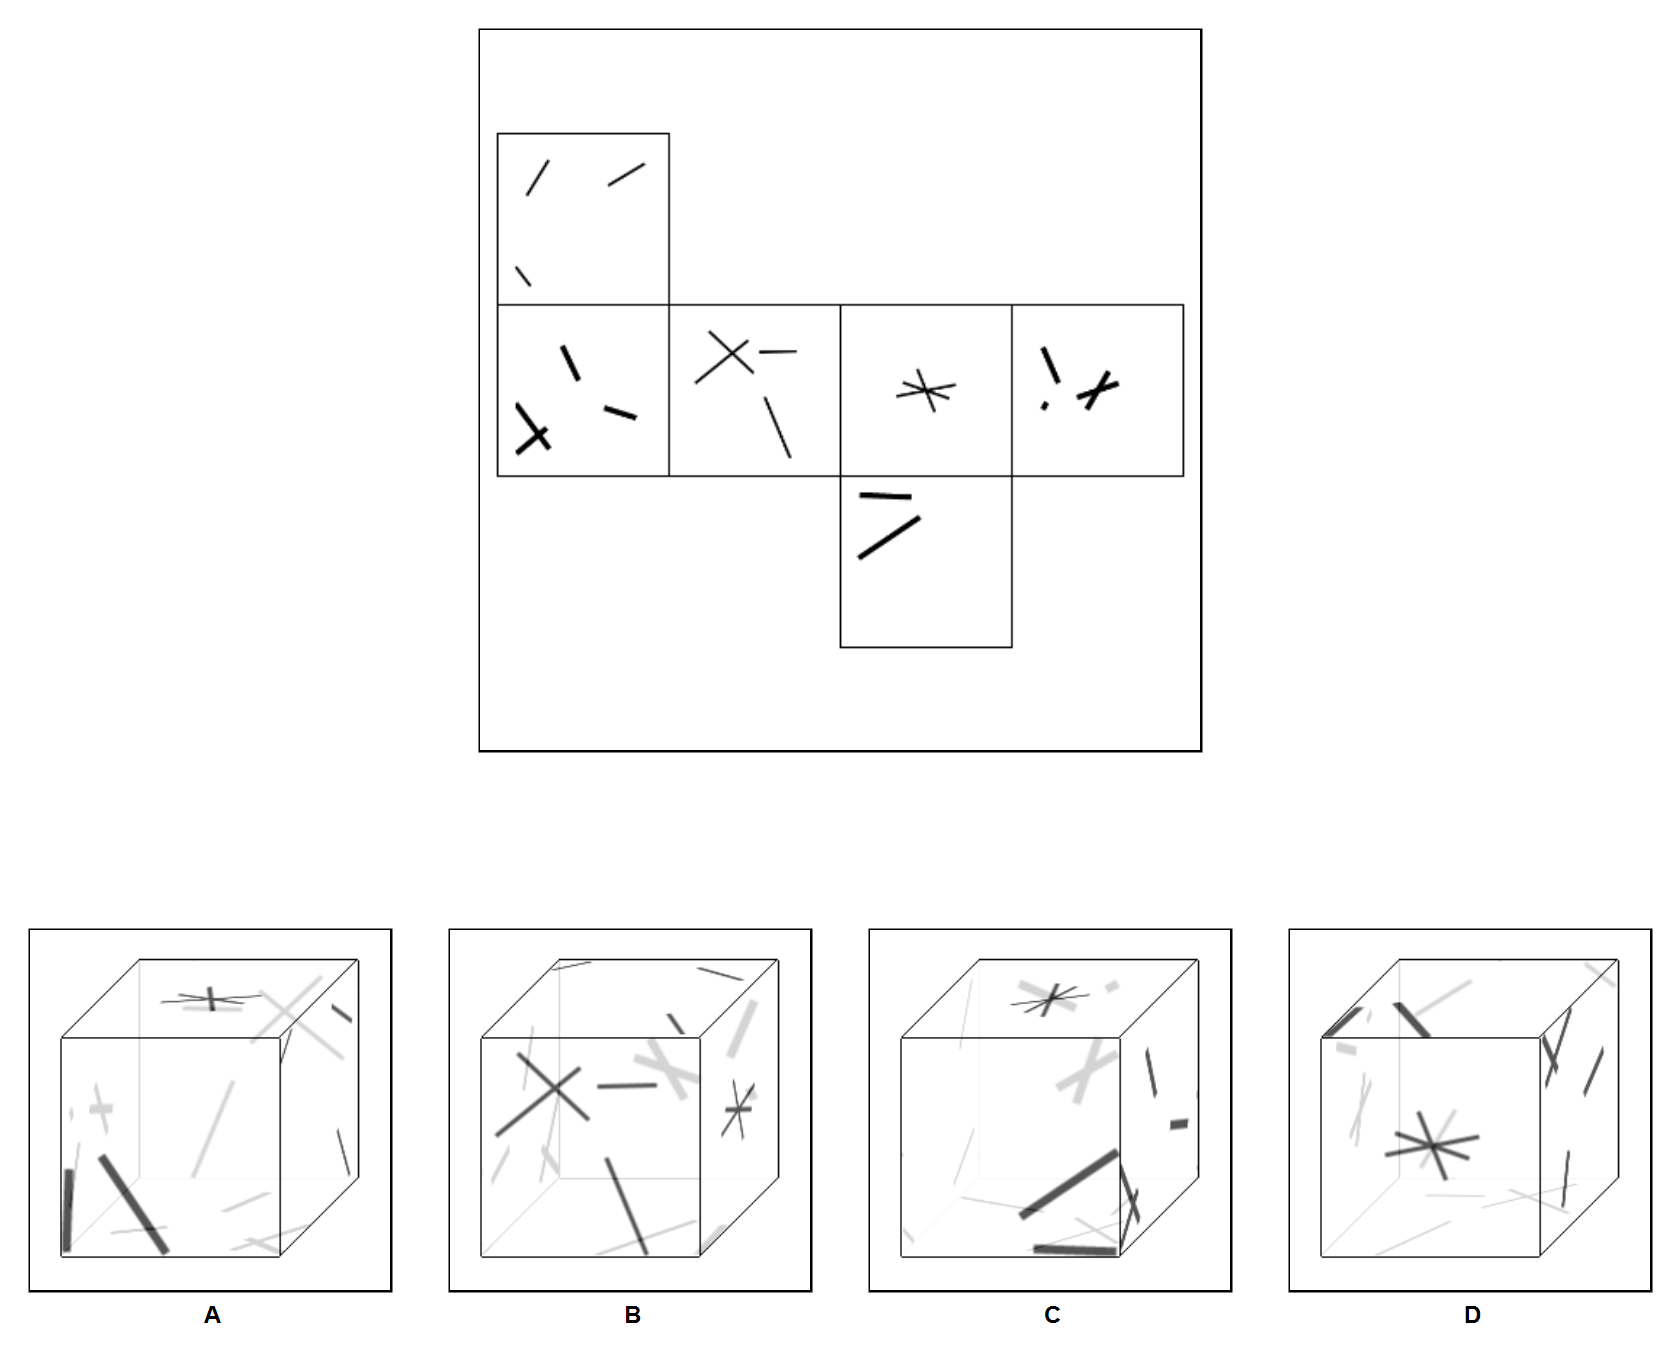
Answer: B